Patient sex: F
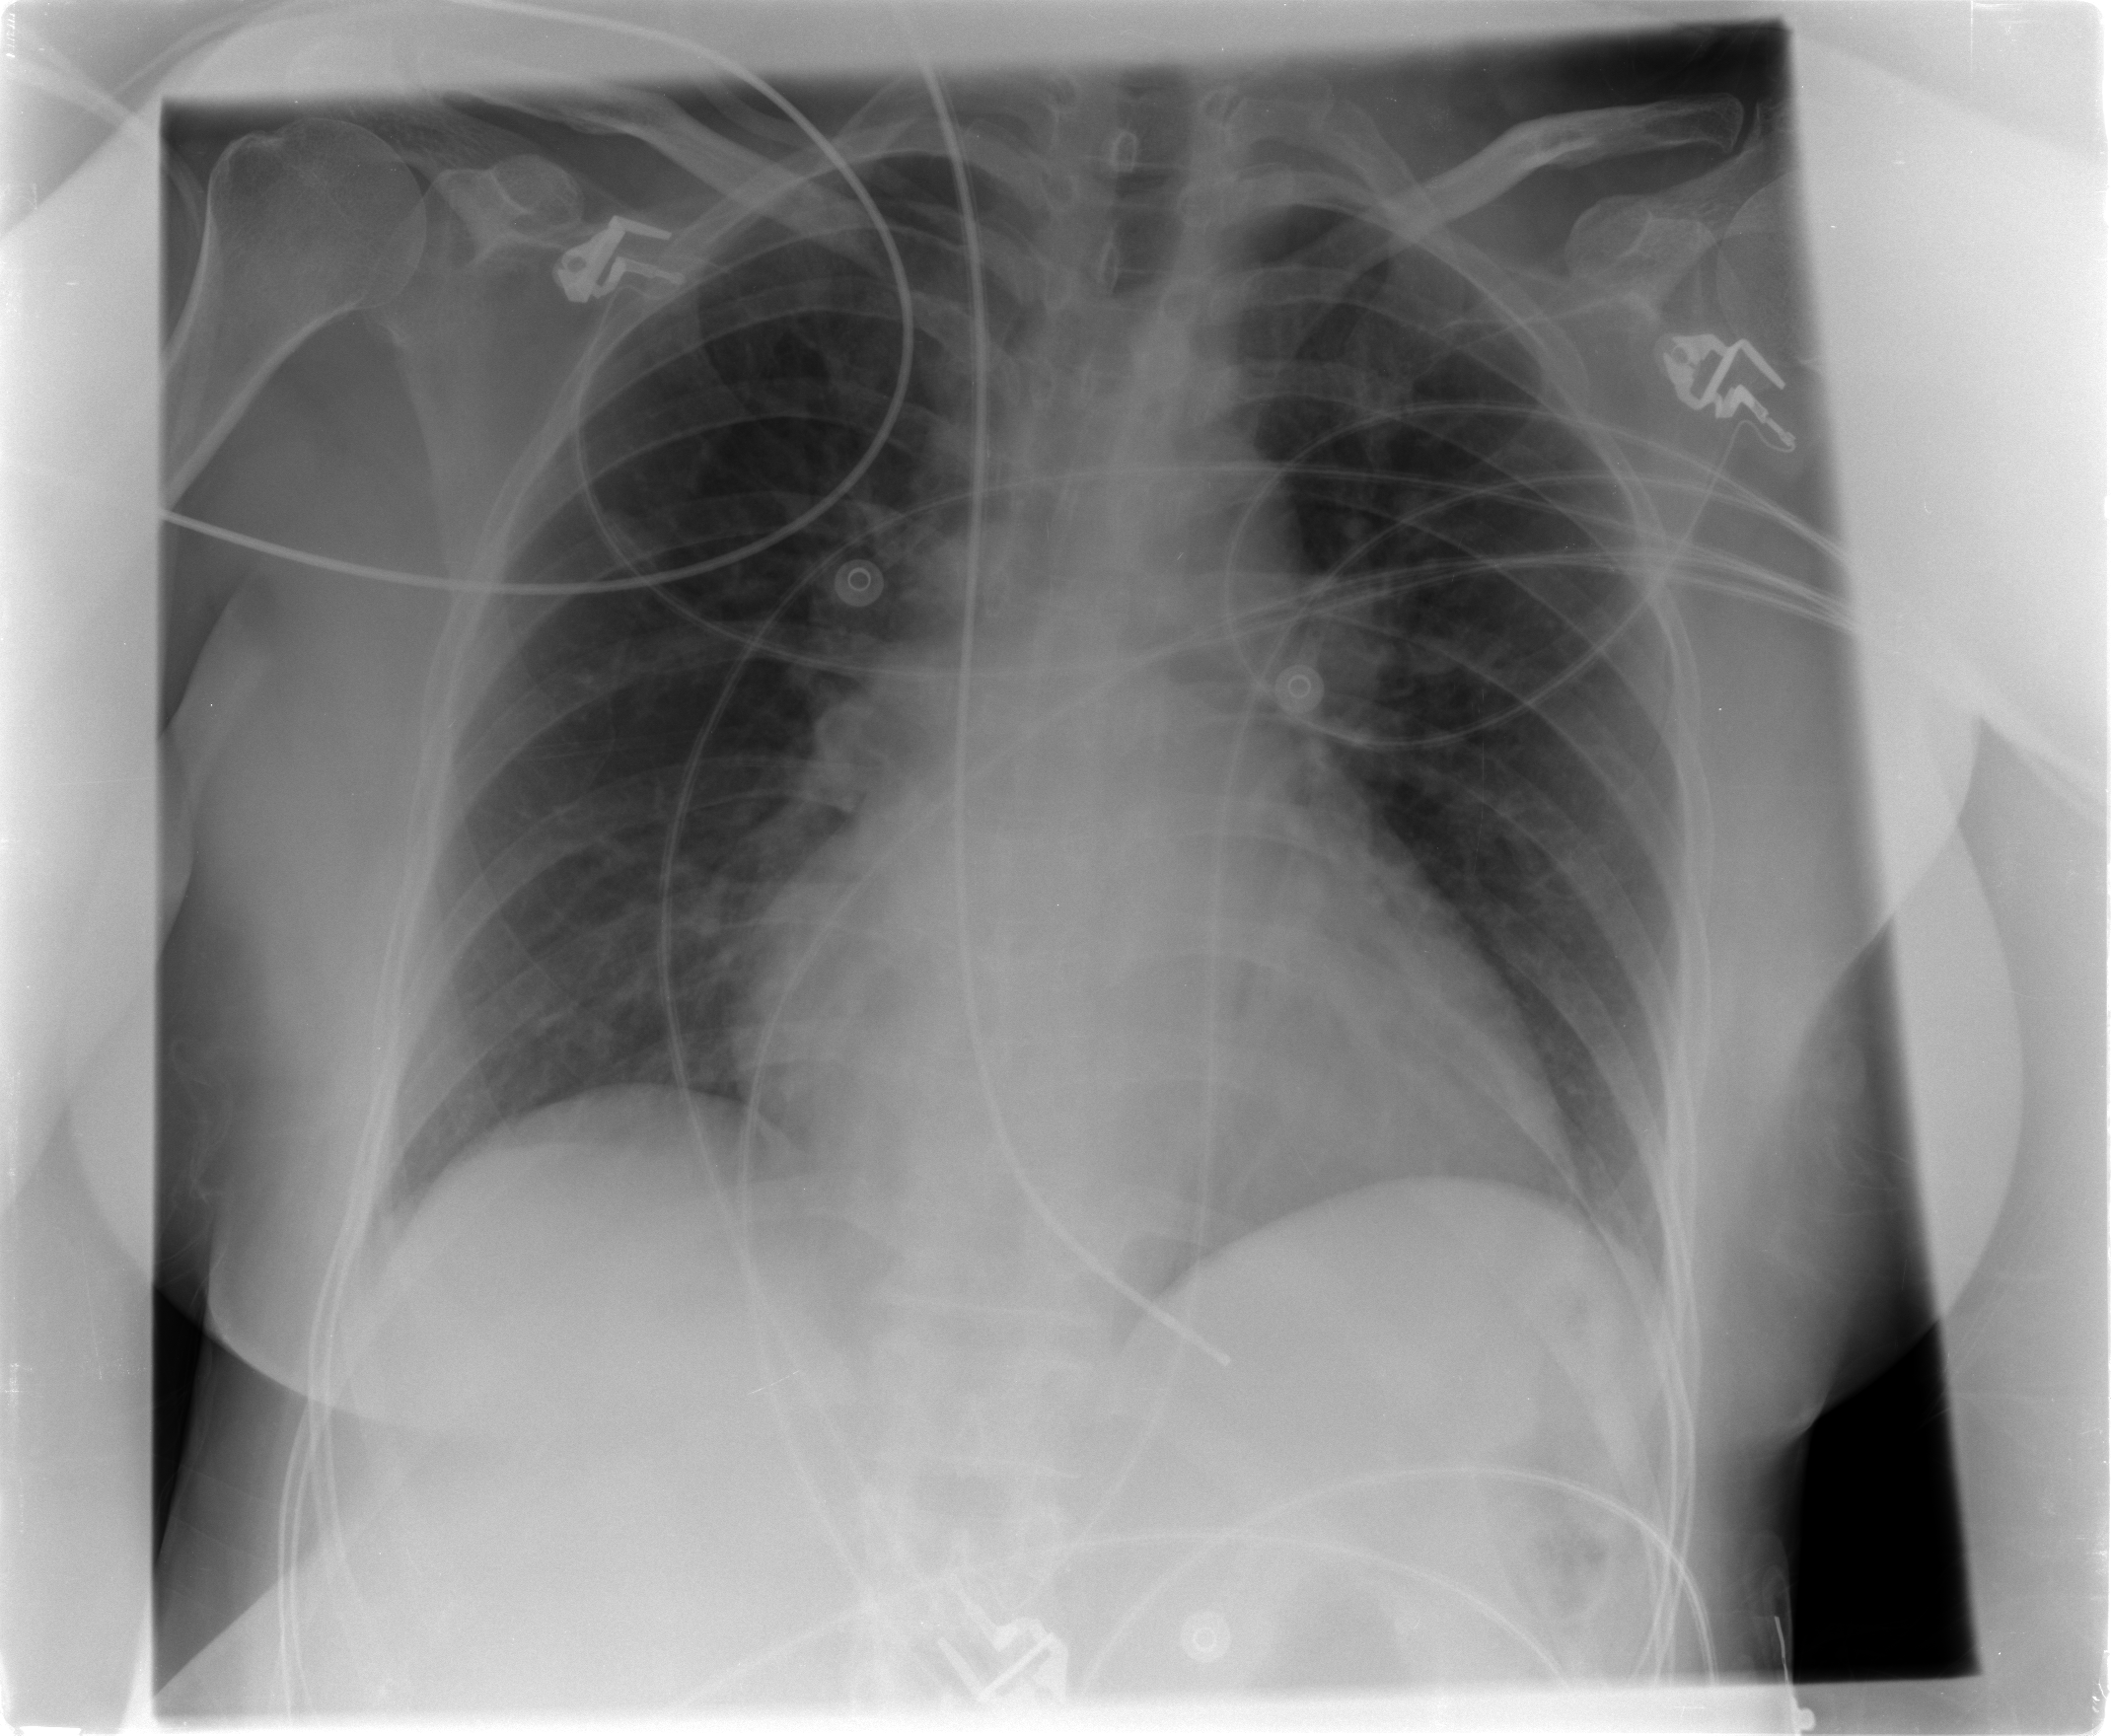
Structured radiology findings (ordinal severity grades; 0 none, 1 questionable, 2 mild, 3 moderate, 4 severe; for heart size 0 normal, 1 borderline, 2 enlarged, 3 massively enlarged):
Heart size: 0
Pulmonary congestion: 2
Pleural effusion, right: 0
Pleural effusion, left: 0
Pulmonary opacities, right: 0
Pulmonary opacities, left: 0
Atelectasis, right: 0
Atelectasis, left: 0